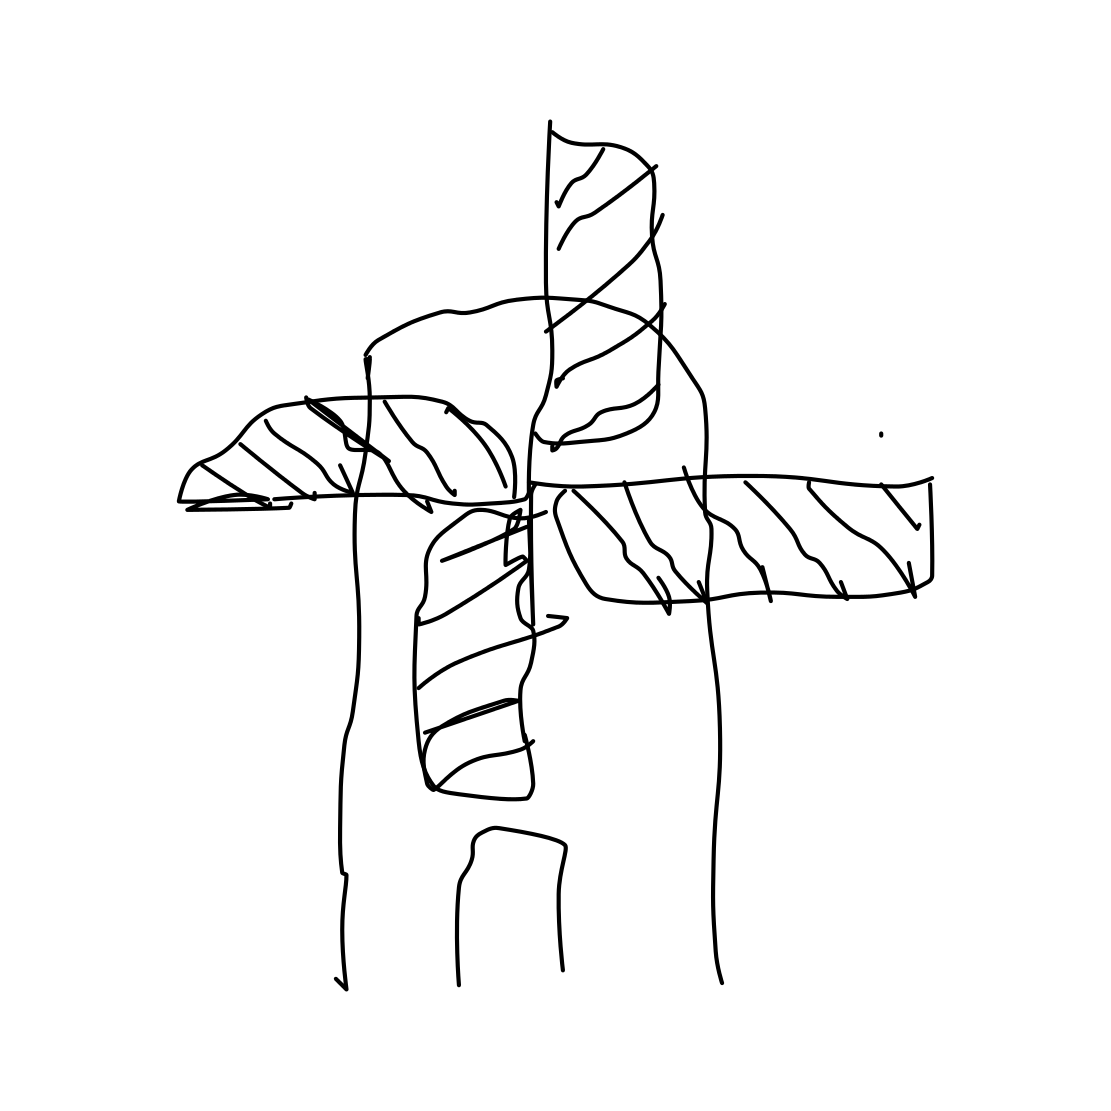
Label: windmill